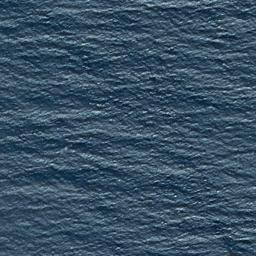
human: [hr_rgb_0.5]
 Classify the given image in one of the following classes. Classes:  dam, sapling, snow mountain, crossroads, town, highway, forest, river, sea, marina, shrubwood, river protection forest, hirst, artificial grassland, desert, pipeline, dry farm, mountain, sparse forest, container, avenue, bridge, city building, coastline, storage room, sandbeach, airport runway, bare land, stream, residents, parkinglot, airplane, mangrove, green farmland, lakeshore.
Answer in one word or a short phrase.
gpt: sea